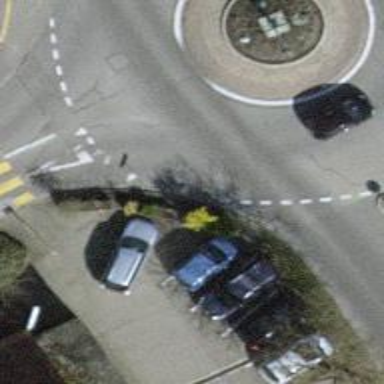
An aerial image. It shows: Secondary road leading to roundabout.